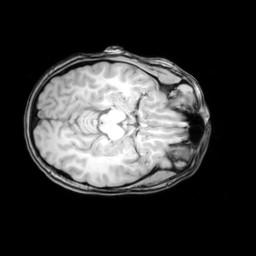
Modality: T1w
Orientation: axial
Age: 21
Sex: female
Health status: healthy
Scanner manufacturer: philips
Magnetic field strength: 3 T
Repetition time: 0.012 s
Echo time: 0.0037 s